Question: I want to list all the dlls loaded by a process, like this:

How could I get the information with Python on Windows?
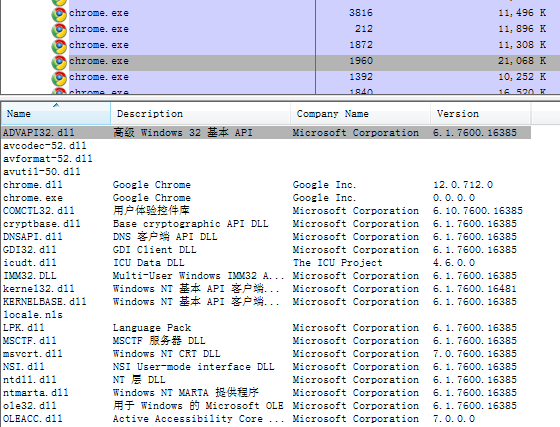
Answer: Using <URL>:
'''
import os
os.system('listdlls PID_OR_PROCESS_NAME_HERE')
'''